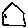
Label: house